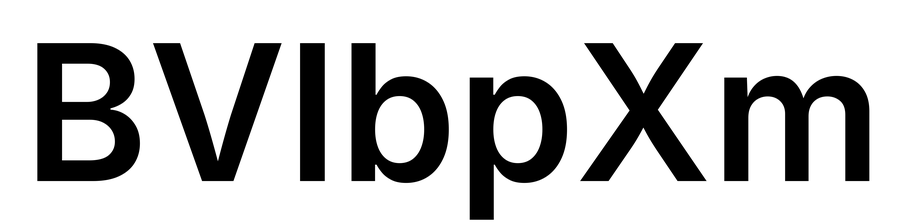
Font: Inter_SemiBold